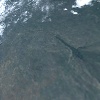
Label: land